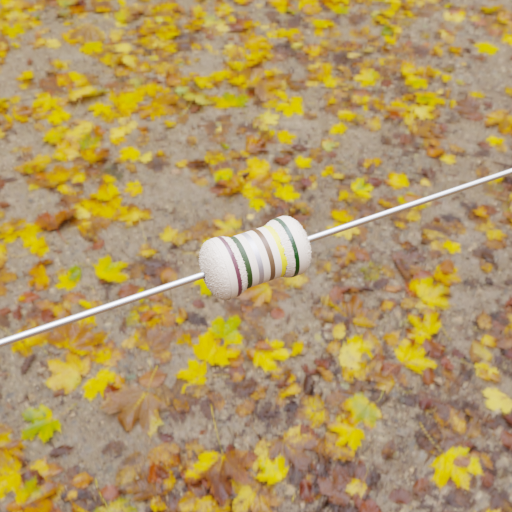
Resistor colour bands (in order): brown, black, silver, brown, yellow, black